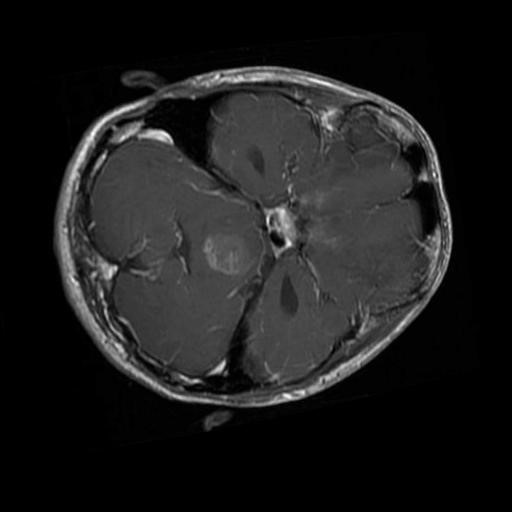
Label: brain_glioma